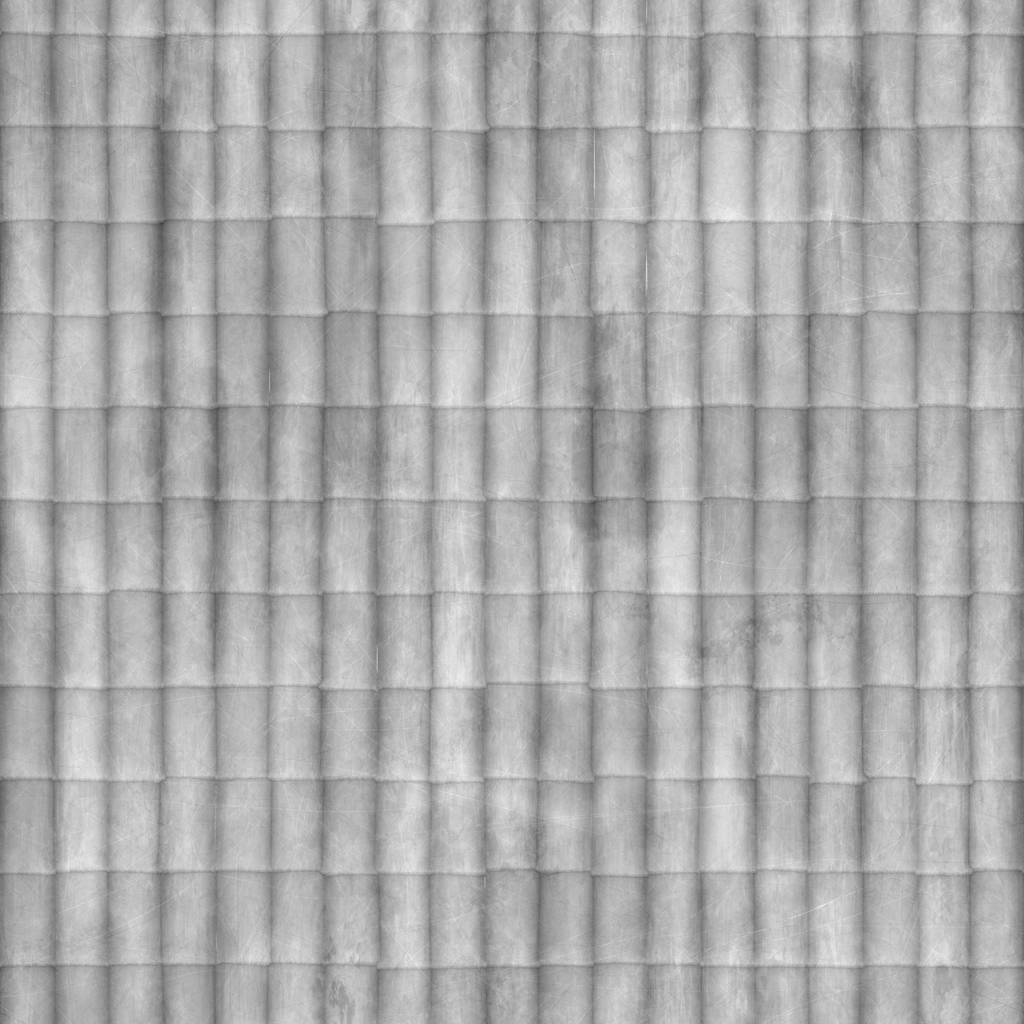
Texture map type: Roughness